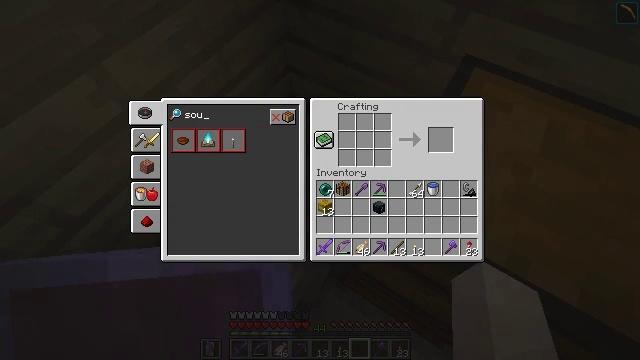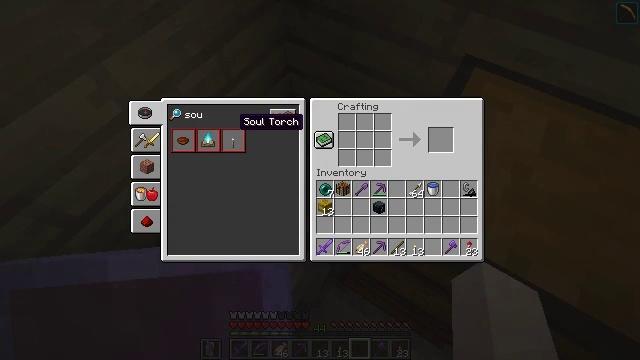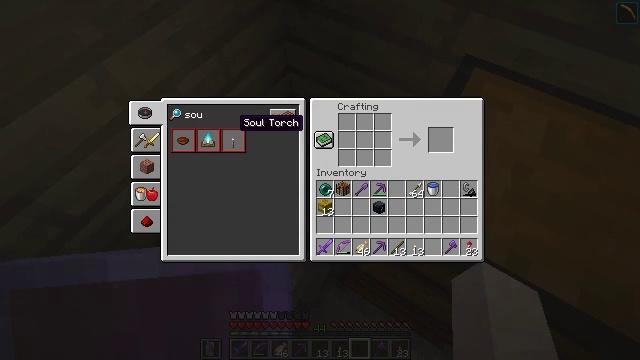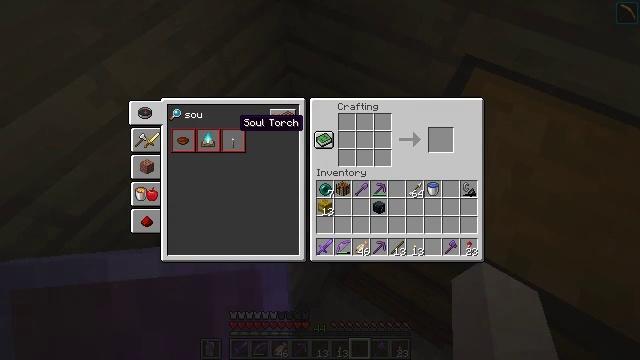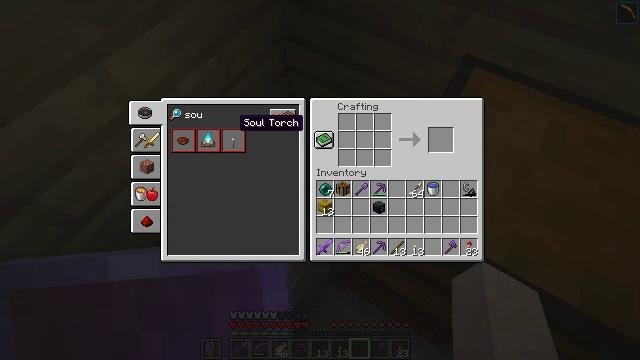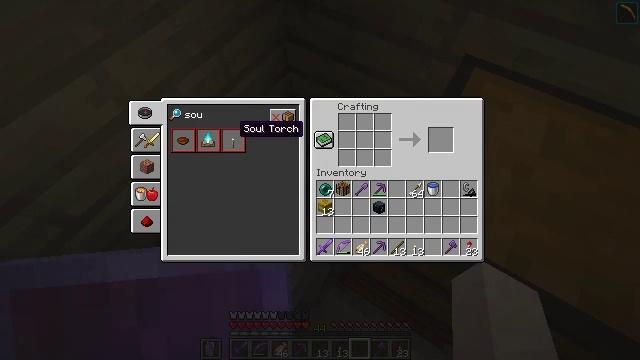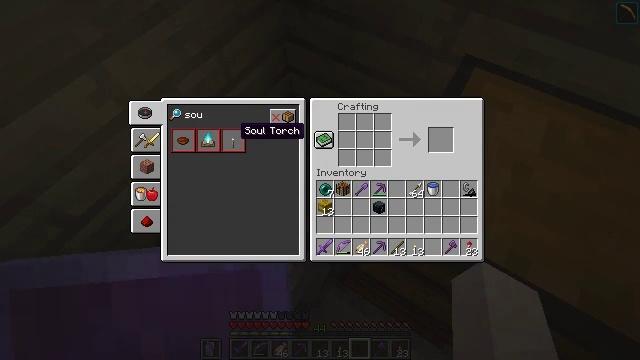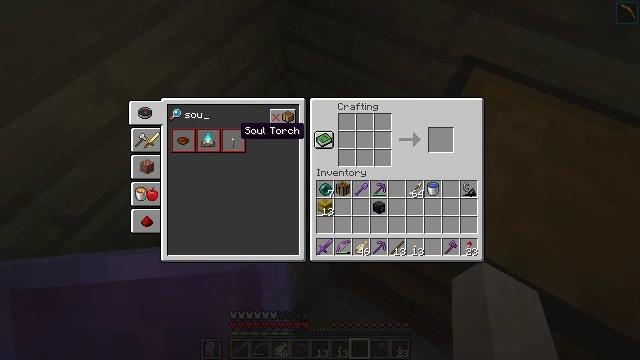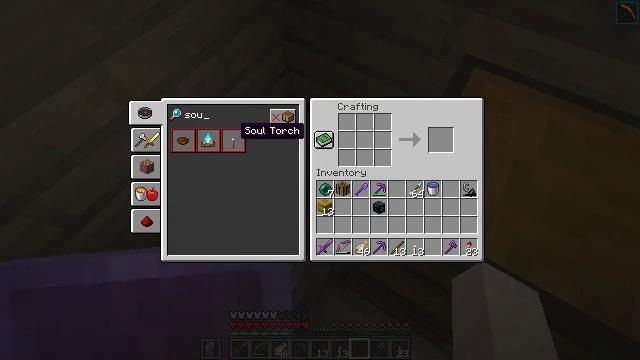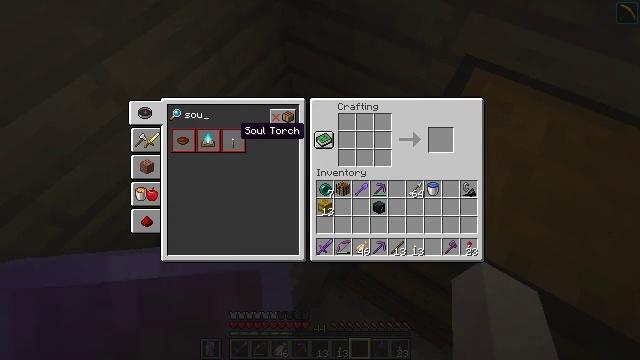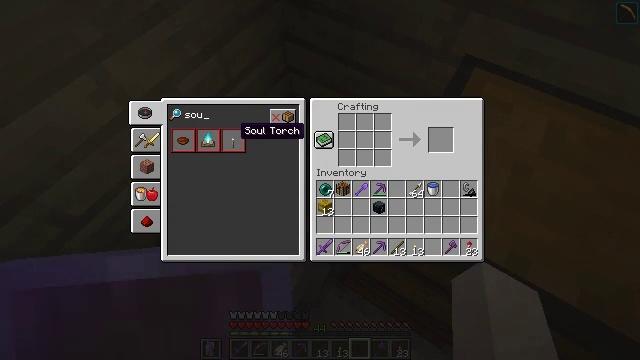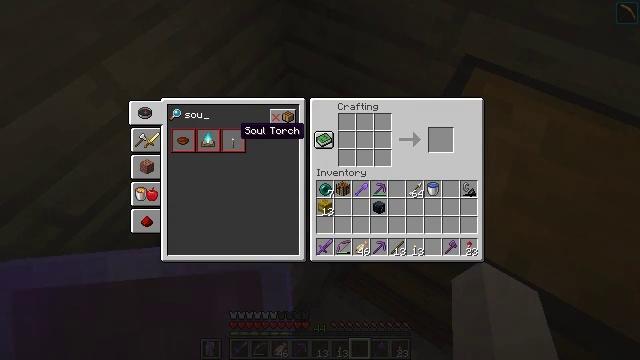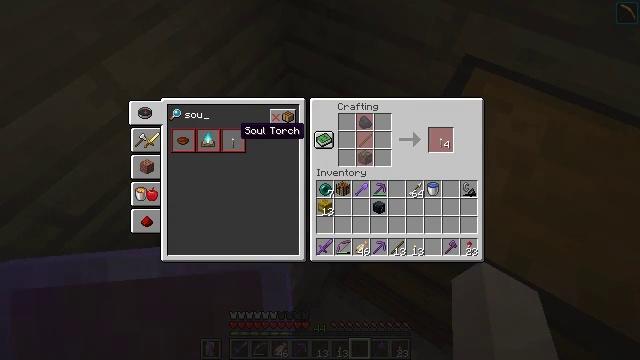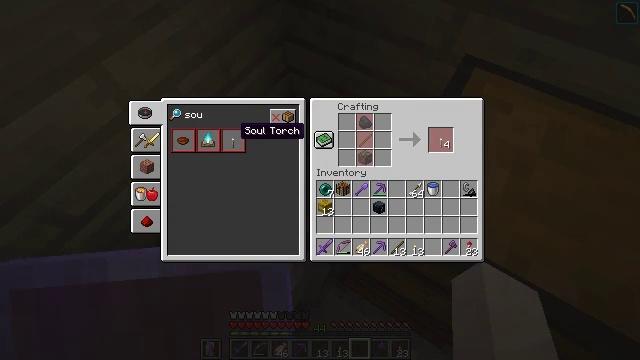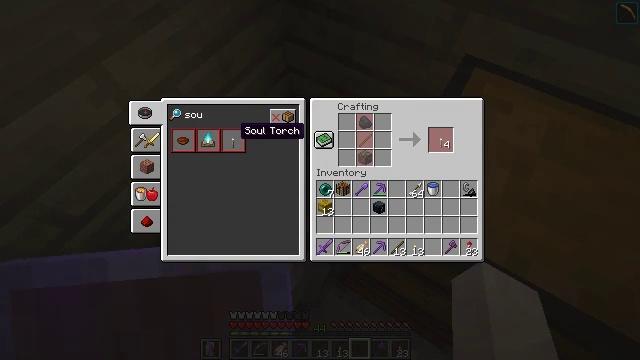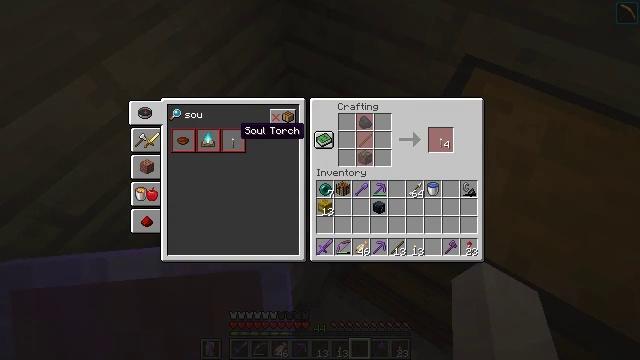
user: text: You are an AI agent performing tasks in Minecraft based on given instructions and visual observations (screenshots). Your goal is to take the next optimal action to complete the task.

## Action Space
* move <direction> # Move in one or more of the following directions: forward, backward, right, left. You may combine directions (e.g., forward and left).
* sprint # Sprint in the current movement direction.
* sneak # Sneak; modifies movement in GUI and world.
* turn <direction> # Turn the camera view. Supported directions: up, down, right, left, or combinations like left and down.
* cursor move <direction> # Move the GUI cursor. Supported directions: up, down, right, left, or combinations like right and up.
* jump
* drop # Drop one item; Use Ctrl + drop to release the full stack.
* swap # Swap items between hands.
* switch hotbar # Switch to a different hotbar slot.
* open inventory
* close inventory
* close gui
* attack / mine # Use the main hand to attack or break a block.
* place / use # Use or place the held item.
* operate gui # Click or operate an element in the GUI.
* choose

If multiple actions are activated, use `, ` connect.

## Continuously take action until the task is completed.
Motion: motion action
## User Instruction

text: craft item soul torch
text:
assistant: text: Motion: turn down
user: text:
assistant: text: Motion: no_op
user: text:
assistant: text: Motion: no_op
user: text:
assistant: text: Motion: no_op
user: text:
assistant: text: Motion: no_op
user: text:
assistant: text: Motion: no_op
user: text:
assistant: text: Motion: attack / mine
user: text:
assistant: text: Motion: attack / mine
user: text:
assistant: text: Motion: attack / mine
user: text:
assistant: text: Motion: no_op
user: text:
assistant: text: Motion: no_op
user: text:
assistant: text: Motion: no_op
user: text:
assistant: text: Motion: no_op
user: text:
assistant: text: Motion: no_op
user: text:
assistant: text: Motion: no_op
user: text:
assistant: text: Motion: no_op
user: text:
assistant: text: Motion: no_op
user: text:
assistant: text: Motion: no_op
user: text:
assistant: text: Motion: no_op
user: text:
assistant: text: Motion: no_op
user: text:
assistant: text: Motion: no_op
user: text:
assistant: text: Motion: no_op
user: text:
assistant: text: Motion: no_op
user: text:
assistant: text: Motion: no_op
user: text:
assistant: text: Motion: no_op
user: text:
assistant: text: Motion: no_op
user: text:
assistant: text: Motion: no_op
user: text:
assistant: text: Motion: no_op
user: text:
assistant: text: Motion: no_op
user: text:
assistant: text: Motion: no_op